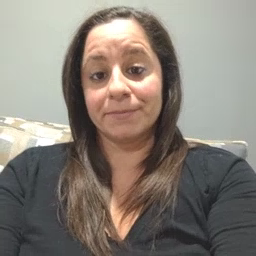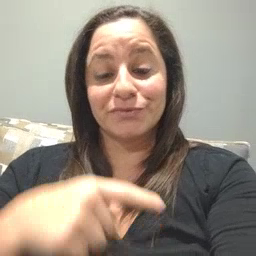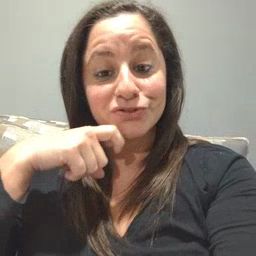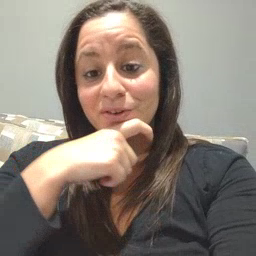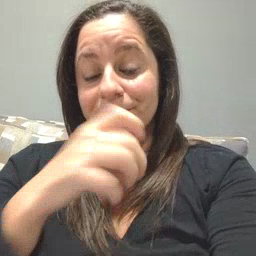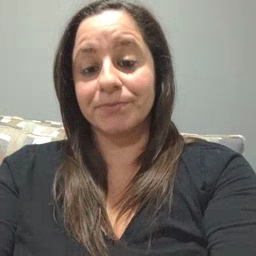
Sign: cereal